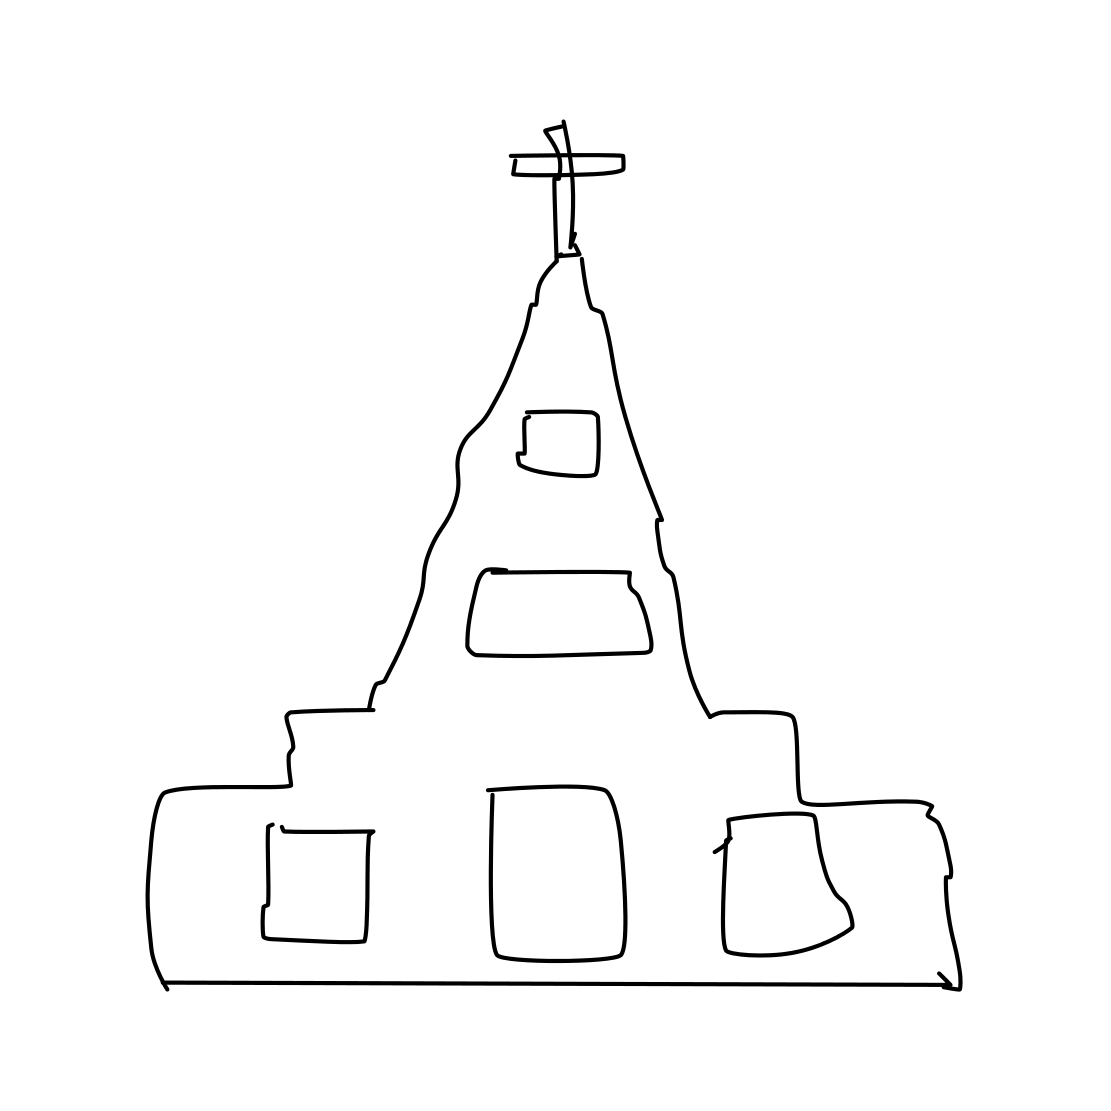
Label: church